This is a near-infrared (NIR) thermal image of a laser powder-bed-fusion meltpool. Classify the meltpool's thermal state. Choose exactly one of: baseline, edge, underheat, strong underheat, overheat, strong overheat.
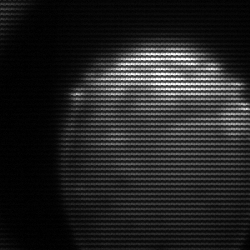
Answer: edge